Aerial crown-view tile of a tropical tree (Barro Colorado Island, Panama), acquired 20250317:
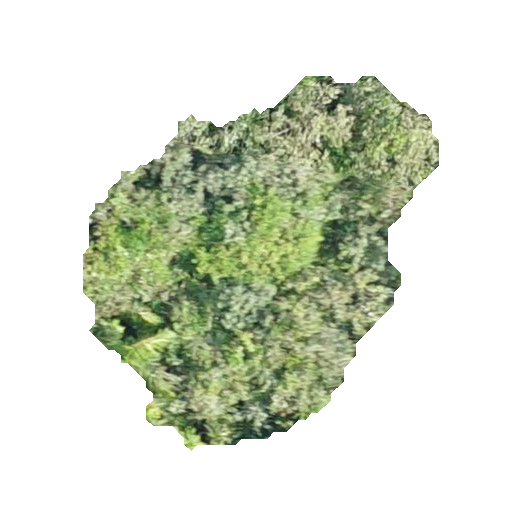
Species: Luehea seemannii
GBIF accepted scientific name: Luehea seemannii
Crown area: 129.617 m²